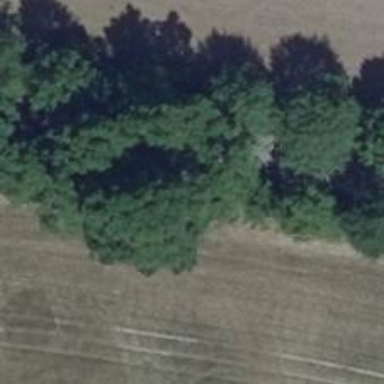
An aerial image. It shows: Row of deciduous broadleaved trees.